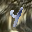
Label: 4